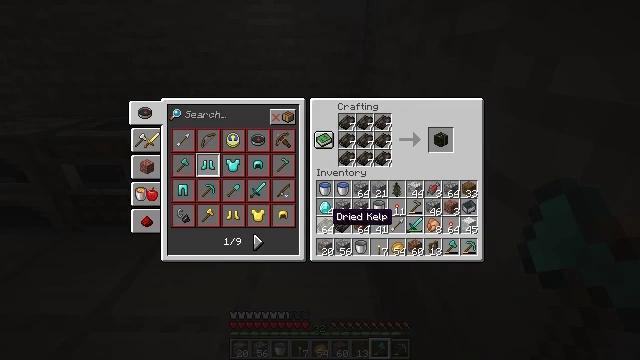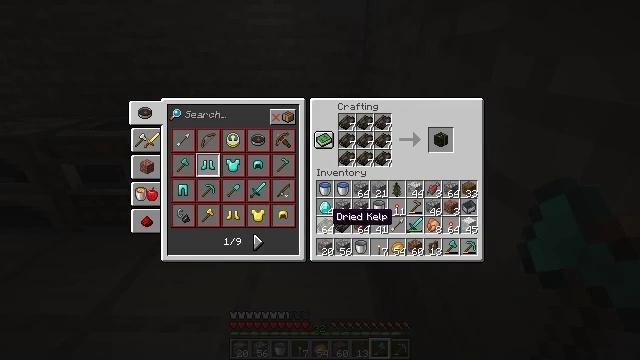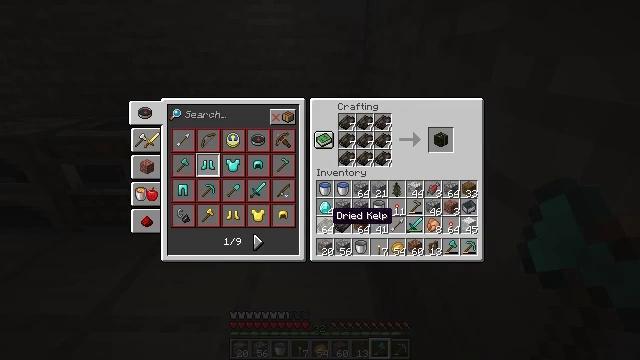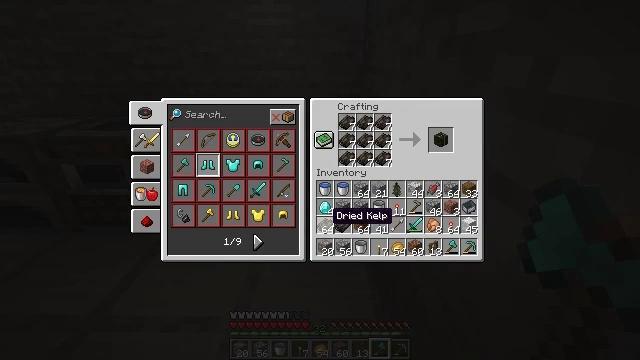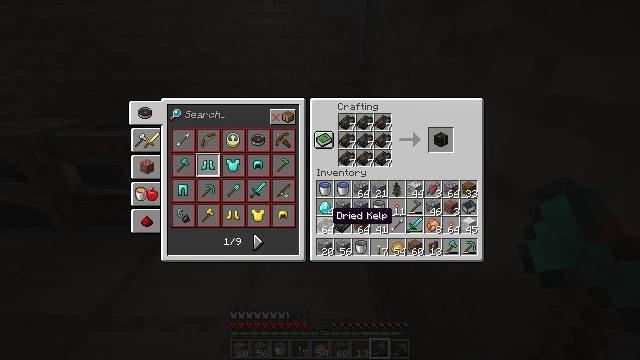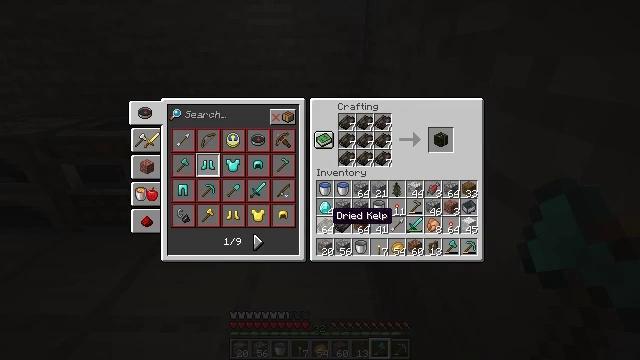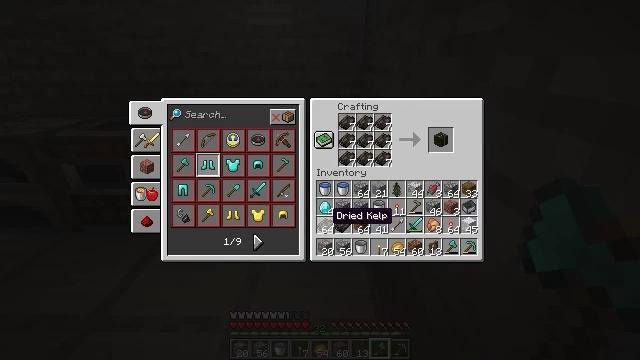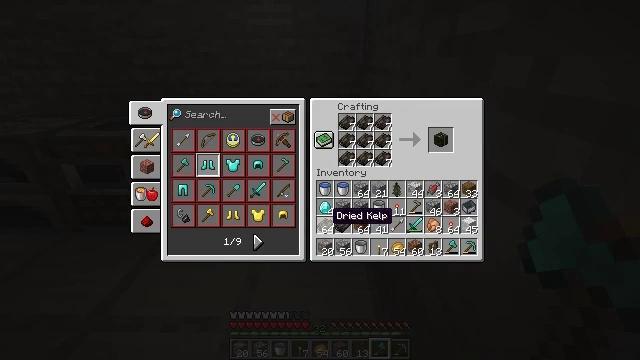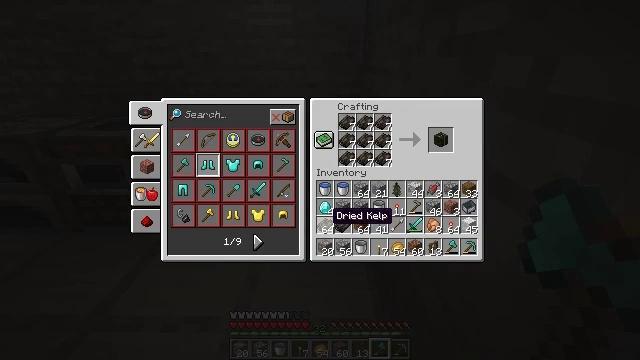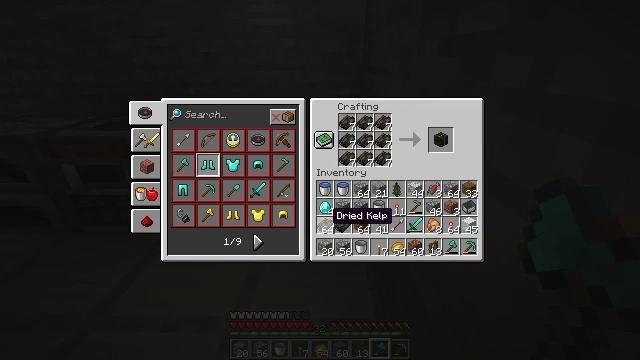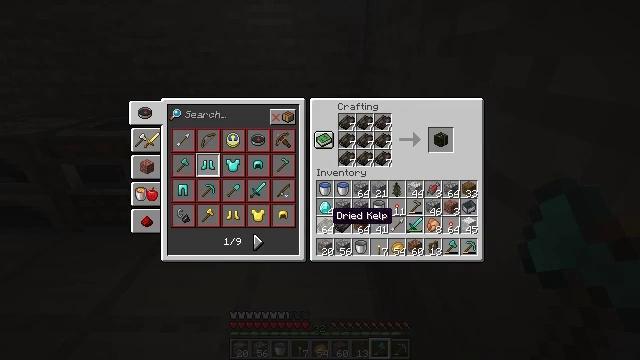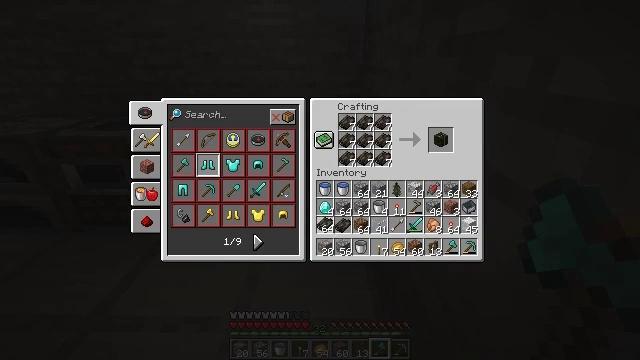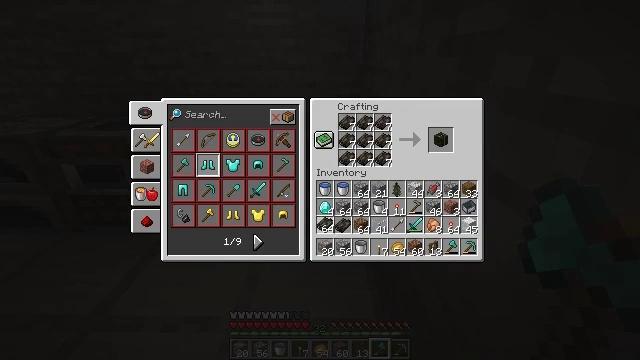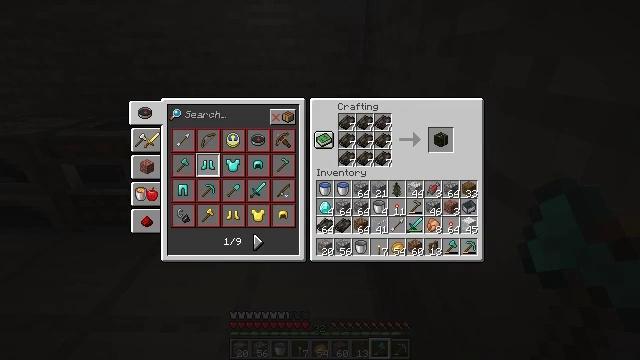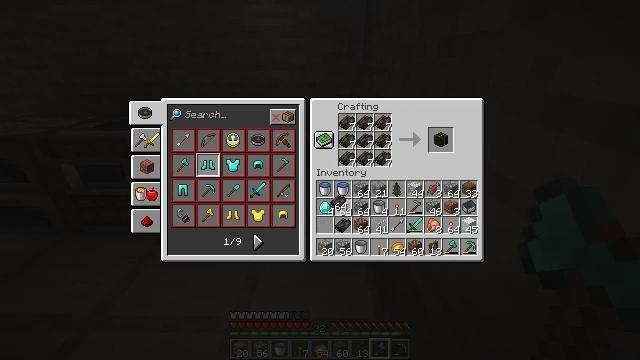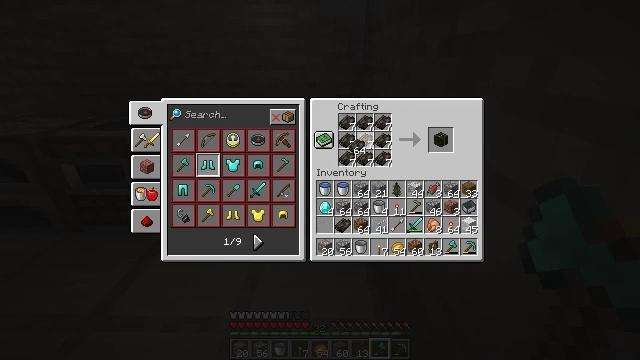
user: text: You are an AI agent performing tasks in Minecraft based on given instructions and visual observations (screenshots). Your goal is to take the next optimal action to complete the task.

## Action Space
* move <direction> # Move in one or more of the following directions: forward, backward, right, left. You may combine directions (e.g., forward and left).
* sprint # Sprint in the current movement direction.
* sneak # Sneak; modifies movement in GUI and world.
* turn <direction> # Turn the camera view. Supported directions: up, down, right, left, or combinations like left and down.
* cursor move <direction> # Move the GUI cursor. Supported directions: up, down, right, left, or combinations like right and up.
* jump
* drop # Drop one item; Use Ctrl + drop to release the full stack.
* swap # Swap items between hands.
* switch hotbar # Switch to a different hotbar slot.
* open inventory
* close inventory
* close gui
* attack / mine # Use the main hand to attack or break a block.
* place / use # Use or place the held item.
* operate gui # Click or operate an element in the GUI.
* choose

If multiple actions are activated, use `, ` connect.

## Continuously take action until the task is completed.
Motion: motion action
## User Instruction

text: Use dried kelp to make a dried kelp block.
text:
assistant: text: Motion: no_op
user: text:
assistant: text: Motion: no_op
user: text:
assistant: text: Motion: no_op
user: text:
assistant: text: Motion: no_op
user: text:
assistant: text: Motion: no_op
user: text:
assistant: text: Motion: no_op
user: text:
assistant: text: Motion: no_op
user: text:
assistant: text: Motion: no_op
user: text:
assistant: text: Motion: no_op
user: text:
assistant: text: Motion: no_op
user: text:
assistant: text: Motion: attack / mine
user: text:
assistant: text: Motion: attack / mine
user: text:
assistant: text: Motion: no_op
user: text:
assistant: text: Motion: turn right and up
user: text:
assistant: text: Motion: turn right and up
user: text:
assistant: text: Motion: turn up
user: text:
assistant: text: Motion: no_op
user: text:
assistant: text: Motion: no_op
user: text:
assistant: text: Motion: no_op
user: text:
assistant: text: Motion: no_op
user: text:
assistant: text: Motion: no_op
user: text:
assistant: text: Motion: no_op
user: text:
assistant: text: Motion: no_op
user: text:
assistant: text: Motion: no_op
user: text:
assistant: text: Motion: no_op
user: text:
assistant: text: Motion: no_op
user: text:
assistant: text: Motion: no_op
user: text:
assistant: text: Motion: no_op
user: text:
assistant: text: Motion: no_op
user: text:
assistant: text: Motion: sprint